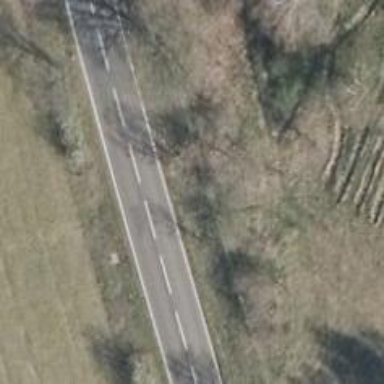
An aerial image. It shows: Tertiary road.